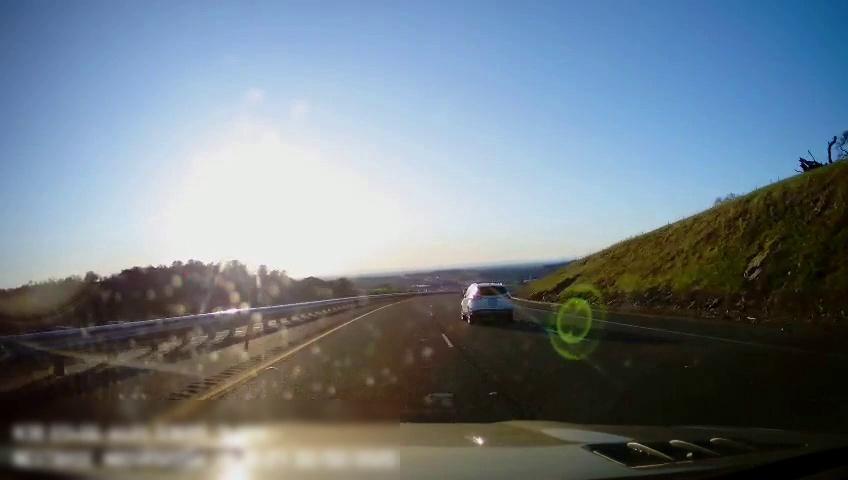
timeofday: Day
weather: Sunny
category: Drivable Space
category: Vehicles | SUV
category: Lanes | Current Lane
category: Lanes | Current Lane
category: Lanes | Alternate Lane
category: Lanes | Alternate Lane